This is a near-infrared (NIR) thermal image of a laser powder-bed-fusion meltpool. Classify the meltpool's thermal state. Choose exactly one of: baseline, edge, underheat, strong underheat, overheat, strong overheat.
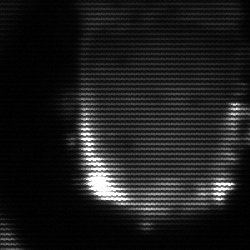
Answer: baseline